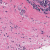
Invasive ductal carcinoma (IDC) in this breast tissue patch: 0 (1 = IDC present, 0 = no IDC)